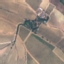
Land use / land cover: PermanentCrop